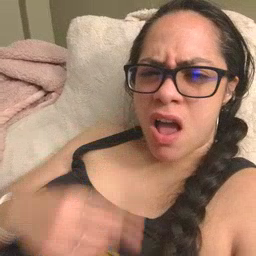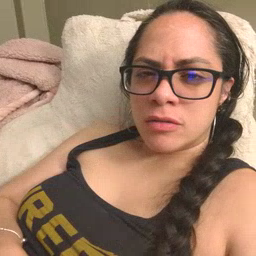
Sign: cry